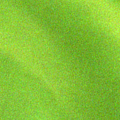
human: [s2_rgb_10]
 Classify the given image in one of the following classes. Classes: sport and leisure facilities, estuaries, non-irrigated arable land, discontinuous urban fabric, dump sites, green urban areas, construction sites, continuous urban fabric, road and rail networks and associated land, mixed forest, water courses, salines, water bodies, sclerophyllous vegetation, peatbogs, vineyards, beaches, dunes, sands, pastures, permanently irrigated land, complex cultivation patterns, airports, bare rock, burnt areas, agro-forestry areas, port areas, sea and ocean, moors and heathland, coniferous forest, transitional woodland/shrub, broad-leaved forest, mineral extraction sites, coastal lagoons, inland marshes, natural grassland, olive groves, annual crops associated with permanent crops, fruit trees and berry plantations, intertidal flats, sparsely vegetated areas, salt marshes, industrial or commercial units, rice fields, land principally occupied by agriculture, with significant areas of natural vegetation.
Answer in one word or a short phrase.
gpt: coastal lagoons